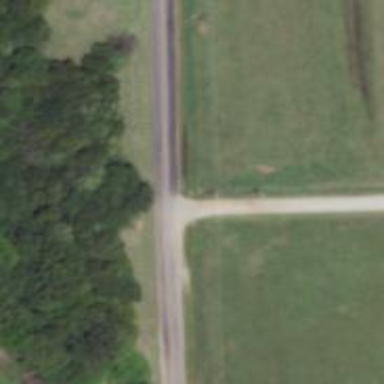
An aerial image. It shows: Tertiary road.